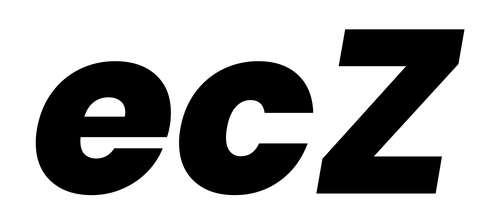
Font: Poppins-ExtraBoldItalic